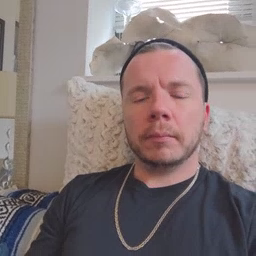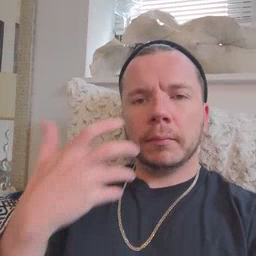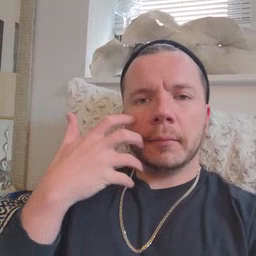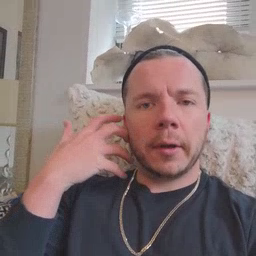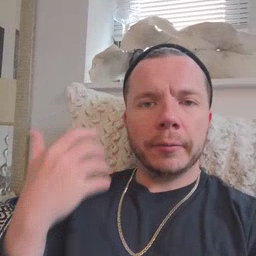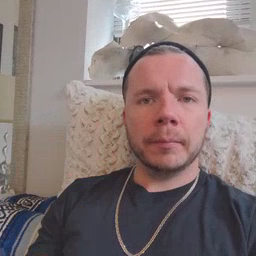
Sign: tiger